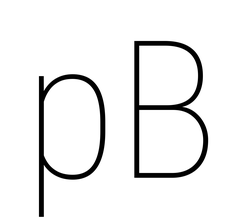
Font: Roboto_Condensed_Thin